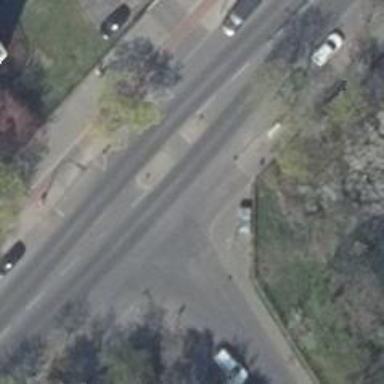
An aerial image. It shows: Unmarked road crossing.